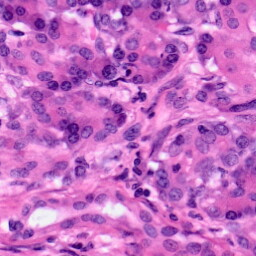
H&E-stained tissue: Pancreatic